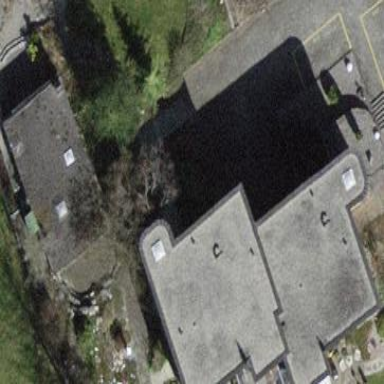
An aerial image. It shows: Residential building.